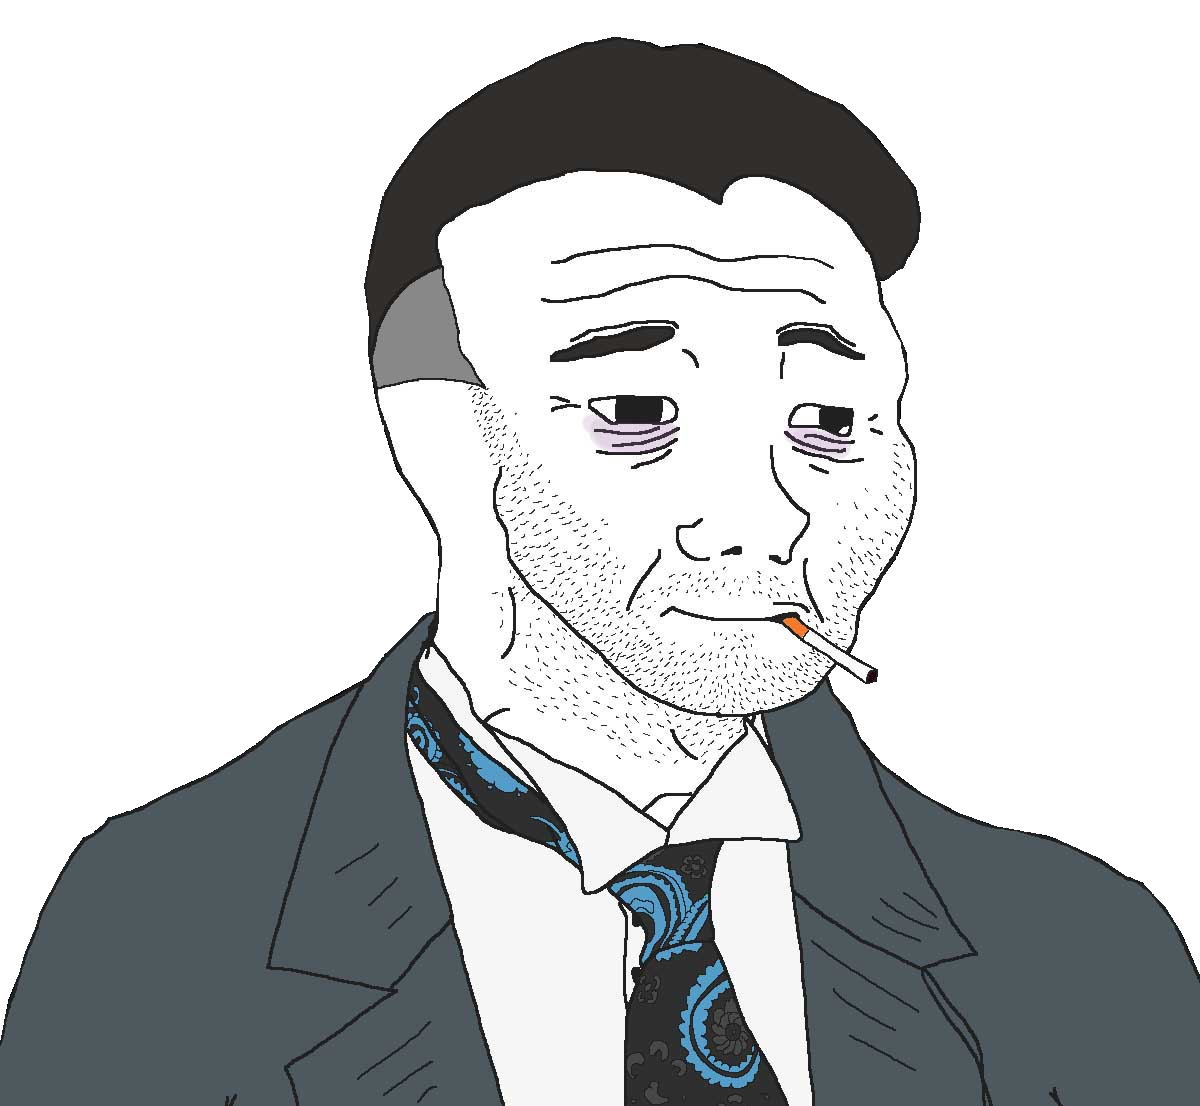
Label: 5_Doomer